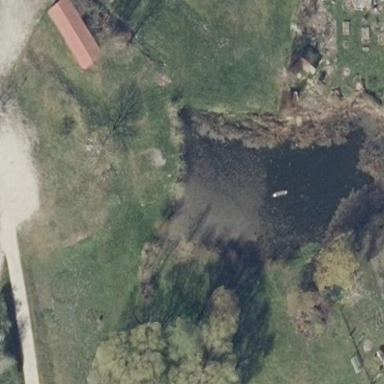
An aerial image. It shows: Pond surrounded by natural water.